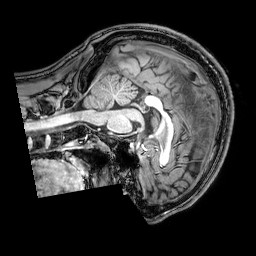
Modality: T1w
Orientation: sagittal
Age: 18
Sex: male
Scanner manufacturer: philips
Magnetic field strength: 3 T
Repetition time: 0.008113 s
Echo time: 0.003709 s